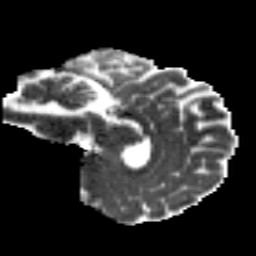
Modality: MD
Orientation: sagittal
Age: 28
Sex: male
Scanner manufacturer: siemens
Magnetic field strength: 3 T
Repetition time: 8.8 s
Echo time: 0.085 s